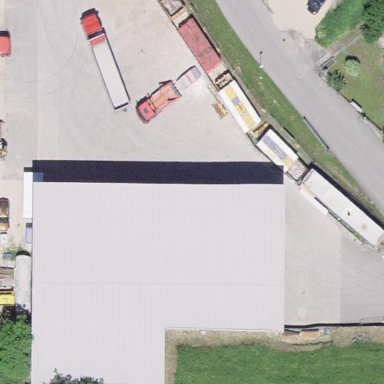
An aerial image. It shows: View of roof of building.